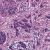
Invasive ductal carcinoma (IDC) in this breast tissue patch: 0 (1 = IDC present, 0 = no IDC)